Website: macys
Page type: customer-info-address
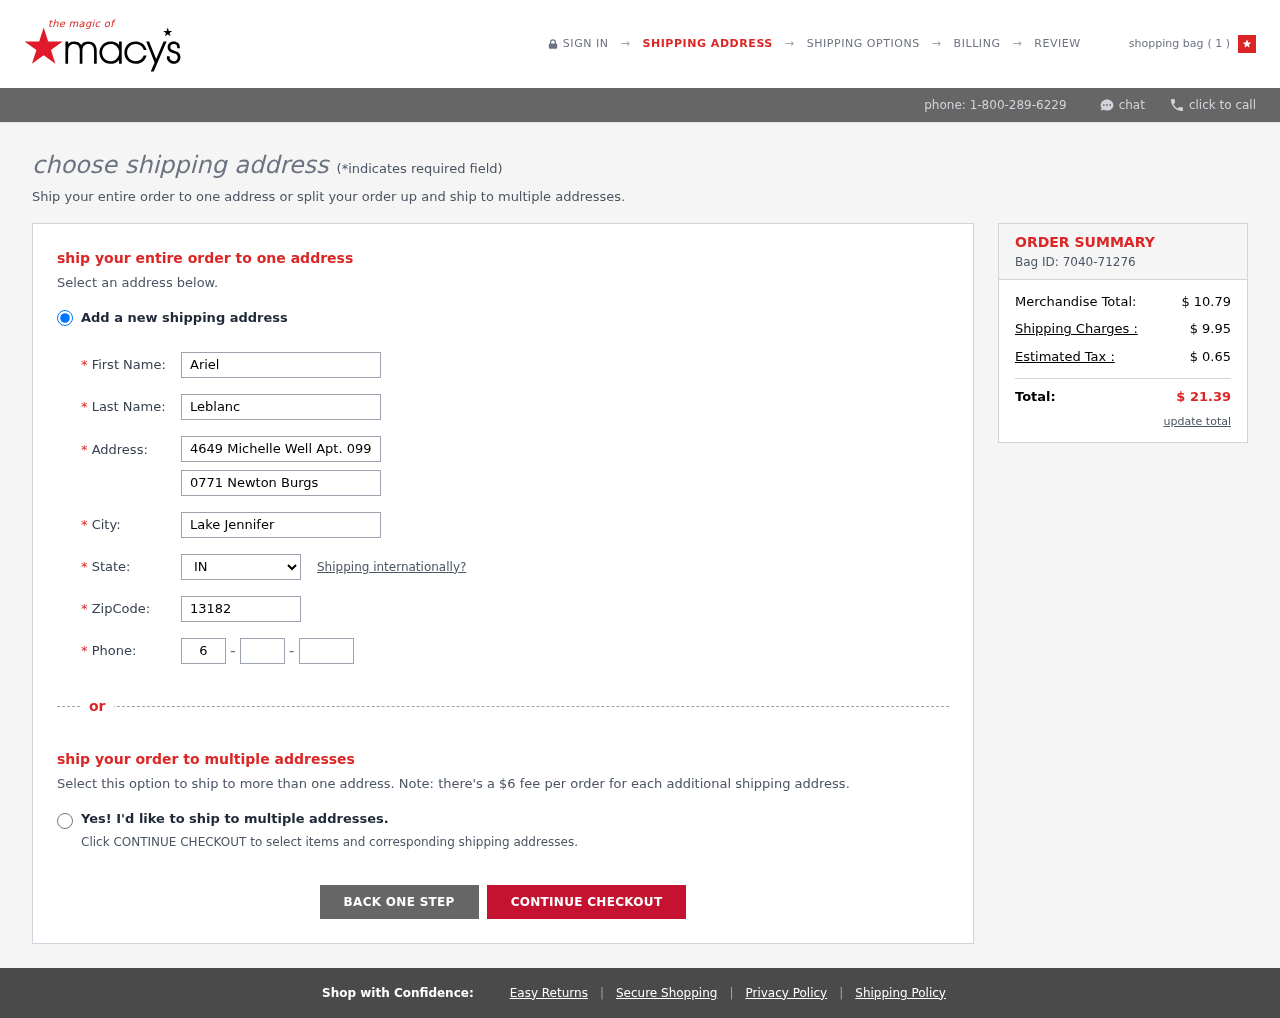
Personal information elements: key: PII_CITY
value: Lake Jennifer
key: PII_FIRSTNAME
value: Ariel
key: PII_LASTNAME
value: Leblanc
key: PII_PHONE_AREA
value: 648
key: PII_PHONE_PREFIX
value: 968
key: PII_PHONE_SUFFIX
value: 7932
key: PII_POSTCODE
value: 13182
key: PII_STATE_ABBR
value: IN
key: PII_STREET
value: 4649 Michelle Well Apt. 099
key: PII_STREET2
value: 0771 Newton Burgs
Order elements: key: ORDER_NUM_ITEMS
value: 1
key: ORDER_ID
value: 7040-71276
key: ORDER_SUBTOTAL
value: $ 10.79
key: ORDER_SHIPPING_COST
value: $ 9.95
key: ORDER_TAX
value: $ 0.65
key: ORDER_TOTAL
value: $ 21.39